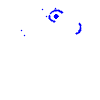
Particle: pion